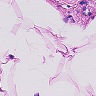
Metastatic tissue present: no